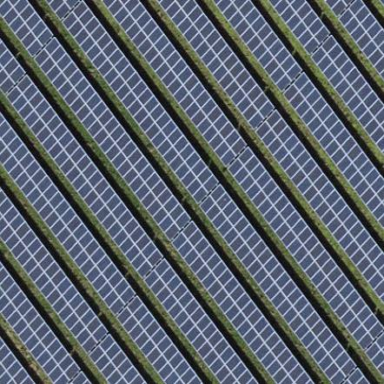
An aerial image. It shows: Solar power generator with photovoltaic panels.